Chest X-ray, AP view. Patient: 32 years old, sex F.
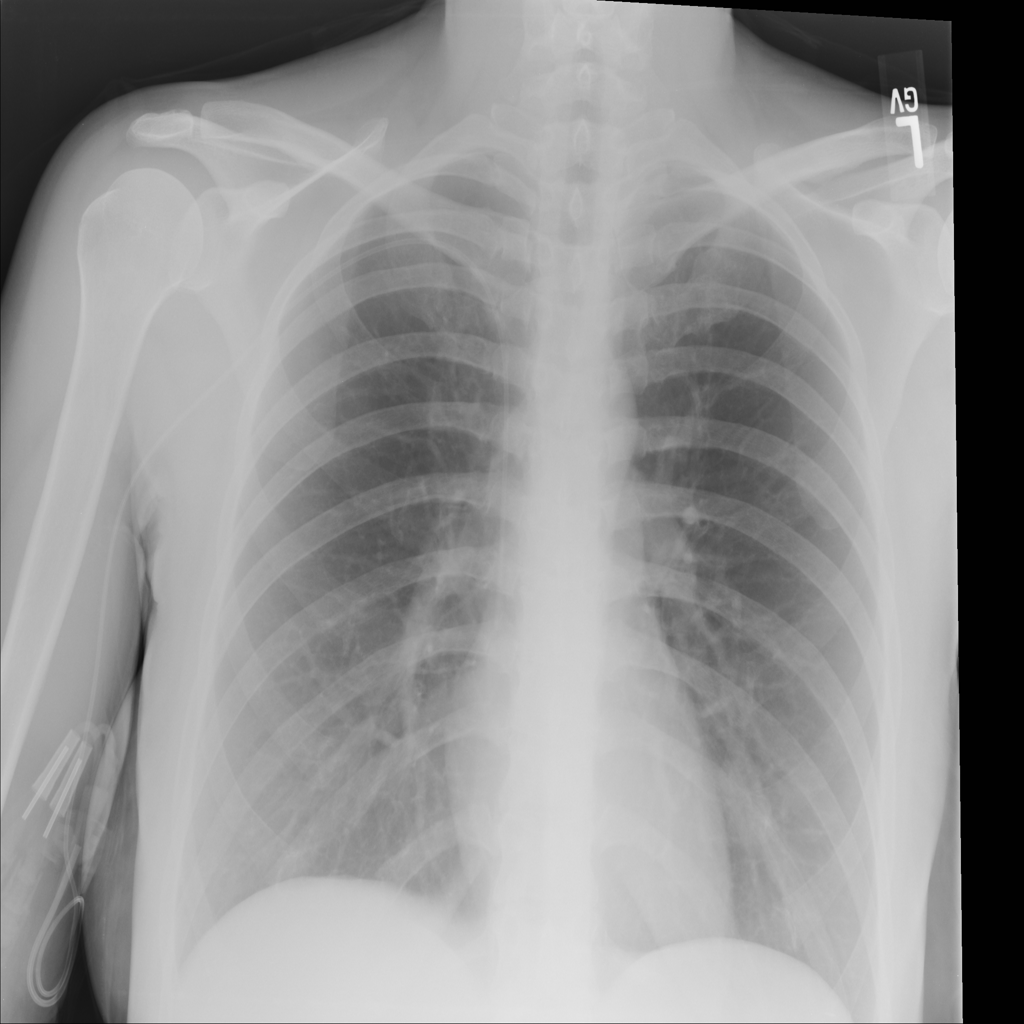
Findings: No Finding